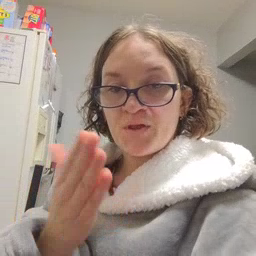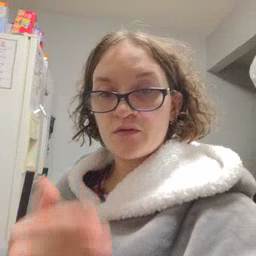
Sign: book